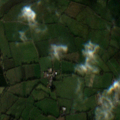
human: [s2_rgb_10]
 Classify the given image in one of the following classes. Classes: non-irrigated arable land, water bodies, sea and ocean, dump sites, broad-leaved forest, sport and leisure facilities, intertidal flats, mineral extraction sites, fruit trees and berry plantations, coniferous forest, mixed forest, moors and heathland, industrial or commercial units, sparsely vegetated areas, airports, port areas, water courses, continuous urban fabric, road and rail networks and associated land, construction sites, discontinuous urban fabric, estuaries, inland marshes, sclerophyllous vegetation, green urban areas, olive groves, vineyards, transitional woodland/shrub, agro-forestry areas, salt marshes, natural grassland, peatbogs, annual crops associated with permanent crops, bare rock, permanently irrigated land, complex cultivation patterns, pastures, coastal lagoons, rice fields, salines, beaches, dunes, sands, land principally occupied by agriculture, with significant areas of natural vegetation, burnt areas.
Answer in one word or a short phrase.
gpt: pastures, coniferous forest